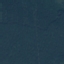
Label: Forest